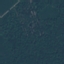
Land use / land cover: Forest